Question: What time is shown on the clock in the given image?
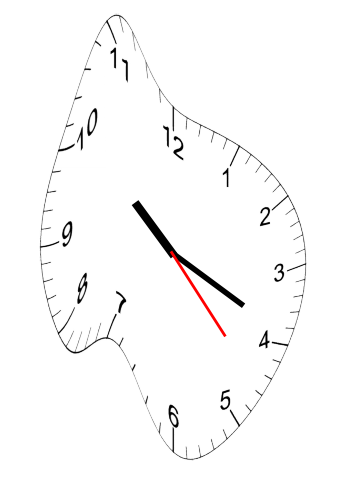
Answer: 10:19:23